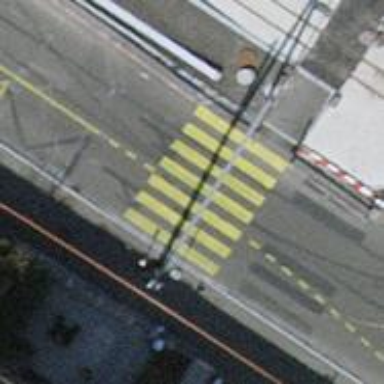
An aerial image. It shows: Road with traffic signals and zebra crossing marked with crossing signals.